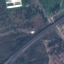
Label: Highway